Question: I know here is lot of question on "start/stop timer".But i am looking for format of
timer. I am developing one recording application which show record time.
I able to show time in second format like 1 2 3 4 5. but i need to show this time like
. I need some hint or reference. here is image which i need to show.
Thanks in Advance
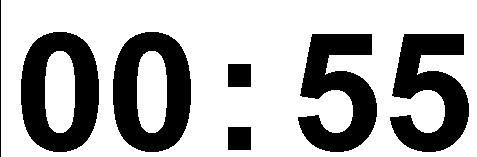
Answer: <URL> is the very nice tutorial of simple countdown timer. Go through it and you will be able to achieve what you want.
Or <URL> is the efficient way to implement the stop watch type app from developer.android.com and yes it uses the format you required.